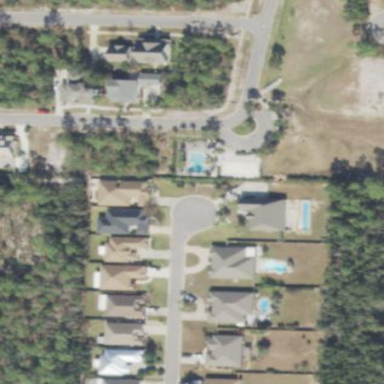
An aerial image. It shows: This residential area consists of single-family homes.